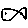
Label: fish